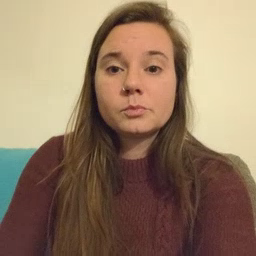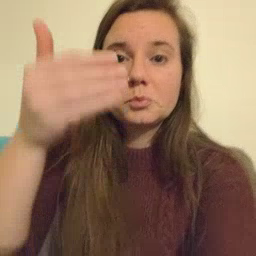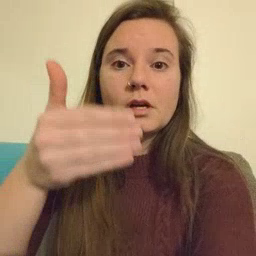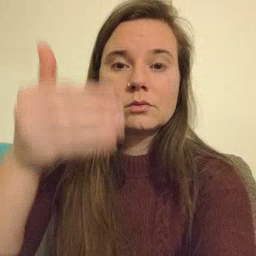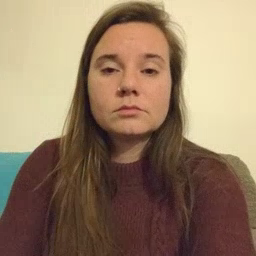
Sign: glasswindow